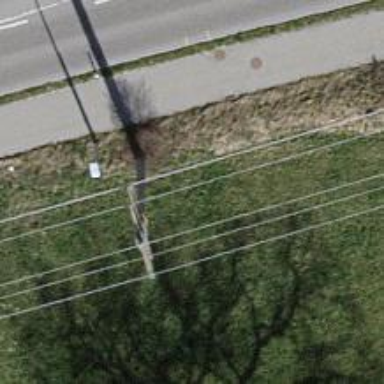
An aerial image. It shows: Concrete power pole.